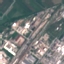
Land use / land cover: Industrial